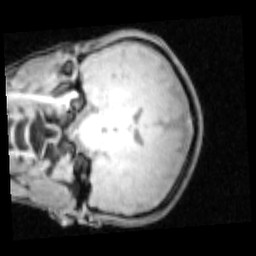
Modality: PDw
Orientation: coronal
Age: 18
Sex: male
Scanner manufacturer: siemens
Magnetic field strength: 3 T
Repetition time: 0.25 s
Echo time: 0.00103 s